Question: I've defined my own Excel function (called ). The method stub looks like following:
'''
public static object ExecuteMyFunction(object values, object tagName)
{ // Some code here }
'''
The method receives an array of double values and a string, called name.
In the design view my looks like following:

I call and set the function by the following lines of code:
'''
var formula = string.Format(@"={0}({1};{2})", Temp.FORMULA_NAME, this.DataRangeTextBox.Text, tagCaption);
resultRange.set_Value(Type.Missing, formula);
resultRange.Formula = resultRange.Value;
'''
This will result in an exception! The exception looks like the following:
'''
System.Runtime.InteropServices.COMException occurred
HResult=-<PHONE>
Message=Ausnahme von HRESULT: 0x800A03EC
Source=""
ErrorCode=-<PHONE>
StackTrace:
bei System.RuntimeType.ForwardCallToInvokeMember(String memberName, BindingFlags flags, Object target, Int32[] aWrapperTypes, MessageData& msgData)
bei Microsoft.Office.Interop.Excel.Range.set_Value(Object RangeValueDataType, Object )
bei bb.ExcelToolbar.Controls.bbControl.ApplyFormula(Object sender, EventArgs e) in c:\xx\yy\zz\bb\bb.ExcelToolbar\Controls\bbControlcs:Zeile 88.
InnerException:
'''
Further, if I don't pass the tagName parameter the function returns a result without any exception or error.
'''
var formula = string.Format(@"={0}({1})", Temp.FORMULA_NAME, this.DataRangeTextBox.Text, tagCaption);
resultRange.set_Value(Type.Missing, formula);
resultRange.Formula = resultRange.Value;
'''
So I think it has something to do with the string parameter.
I also tried to surround the string parameter with " or ' characters but no change so far.
Further if I type the function directly into Excel it works without any problems. So, for example, if I type in the following formula in Excel:
'''
=Temp.DoSomething(B2:B13;"Flow")
'''
Maybe I miss out something or doing something wrong?
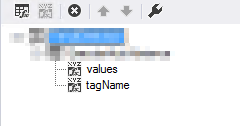
Answer: Doesn't look like you're adding quotes around that second parameter tagCaption in your constructed UDF string formula. There should be quotes around that value.
'''
var formula = string.Format(@"={0}({1};""{2}"")",Temp.FORMULA_NAME,
this.DataRangeTextBox.Text, tagCaption);
'''
Also: see Chris Neilsen's comment here: <URL>
> in VBA '.Formula', '.FormulaArray' and '.FormulaR1C1' use international
seperator (ie ',') and '.FormulaLocal', and '.FormulaR1C1Local' use the
language of the user (so can use ';' if that is your language setting).
So for this OP assigning to '.FormulaArray' it is correct to say always
use ','